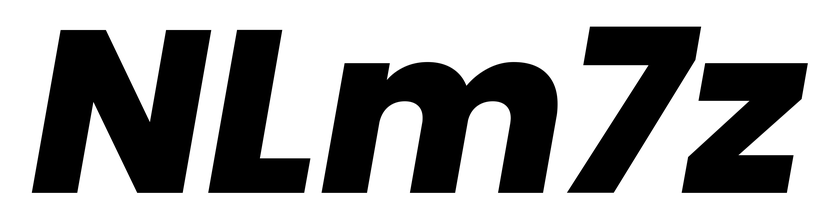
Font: Poppins-ExtraBoldItalic